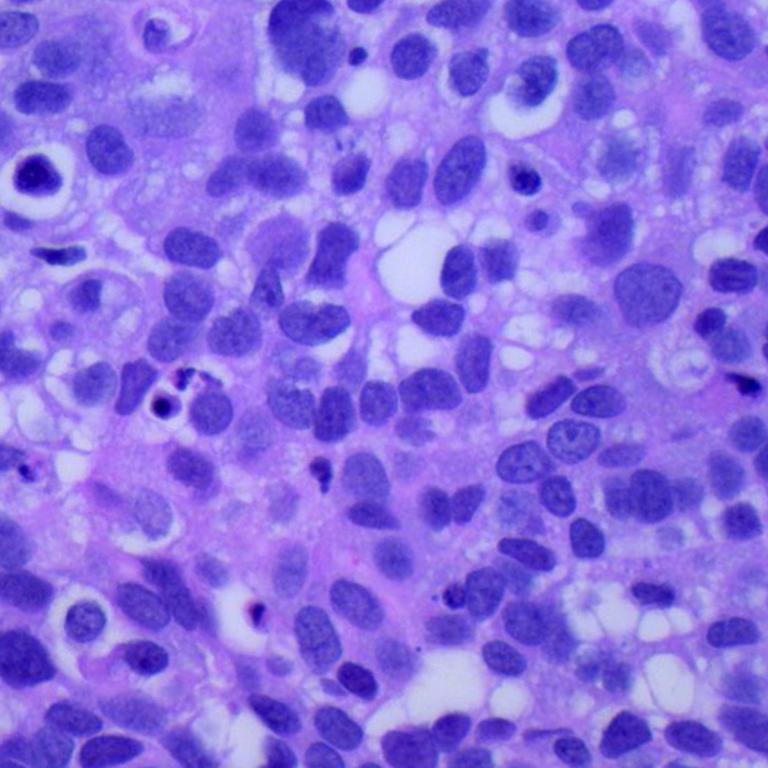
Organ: lung
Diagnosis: squamous carcinomas